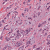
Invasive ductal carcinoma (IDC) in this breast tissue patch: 1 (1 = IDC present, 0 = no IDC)